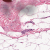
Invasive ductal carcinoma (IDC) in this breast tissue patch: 0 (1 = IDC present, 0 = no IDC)